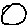
Label: circle